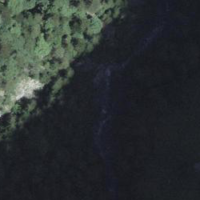
EUNIS habitat code: 43
Species observed at this site:
Ajuga reptans